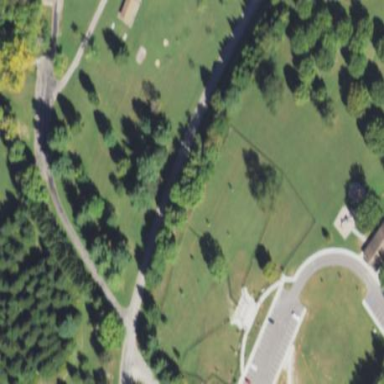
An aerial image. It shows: Dog park for leisure land.